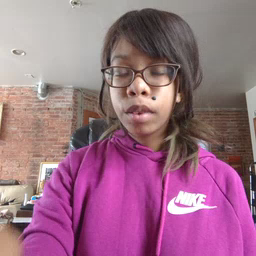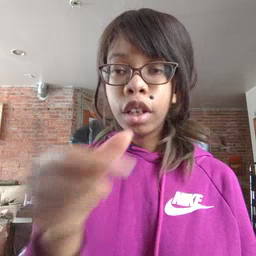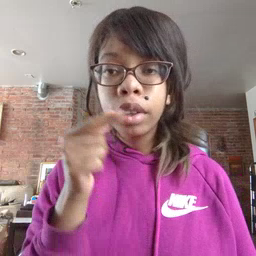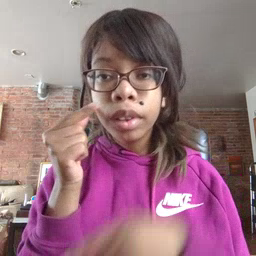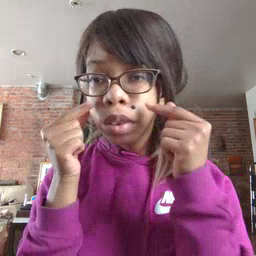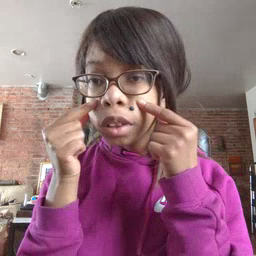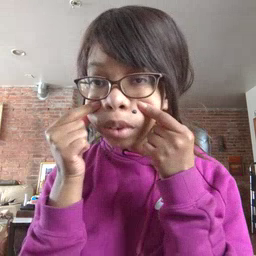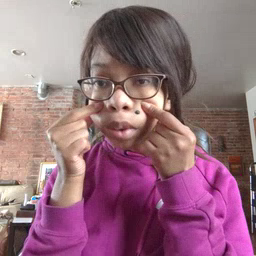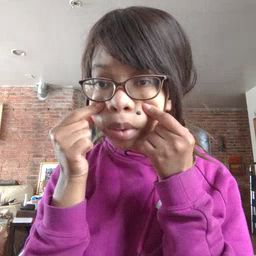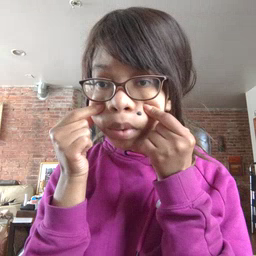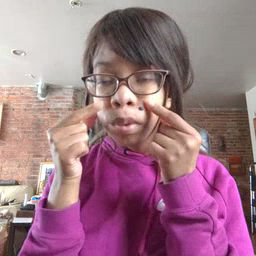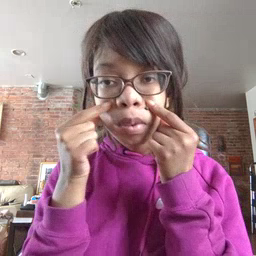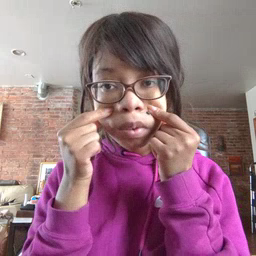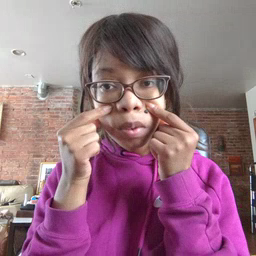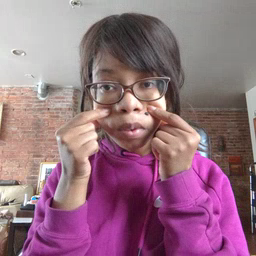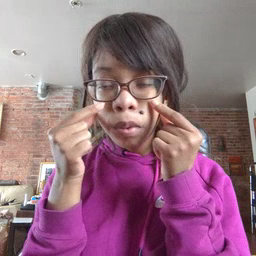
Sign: cheek